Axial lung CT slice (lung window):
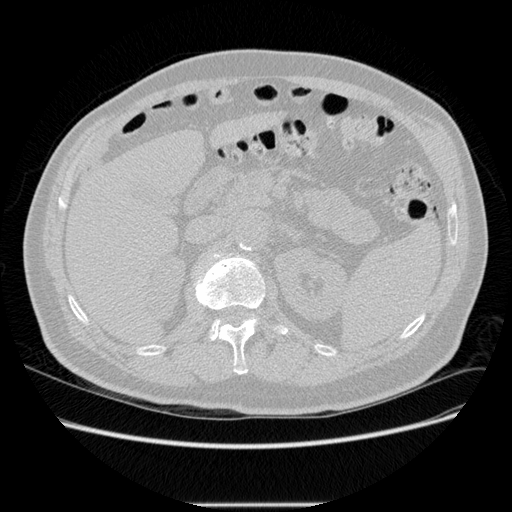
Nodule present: no